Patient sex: M
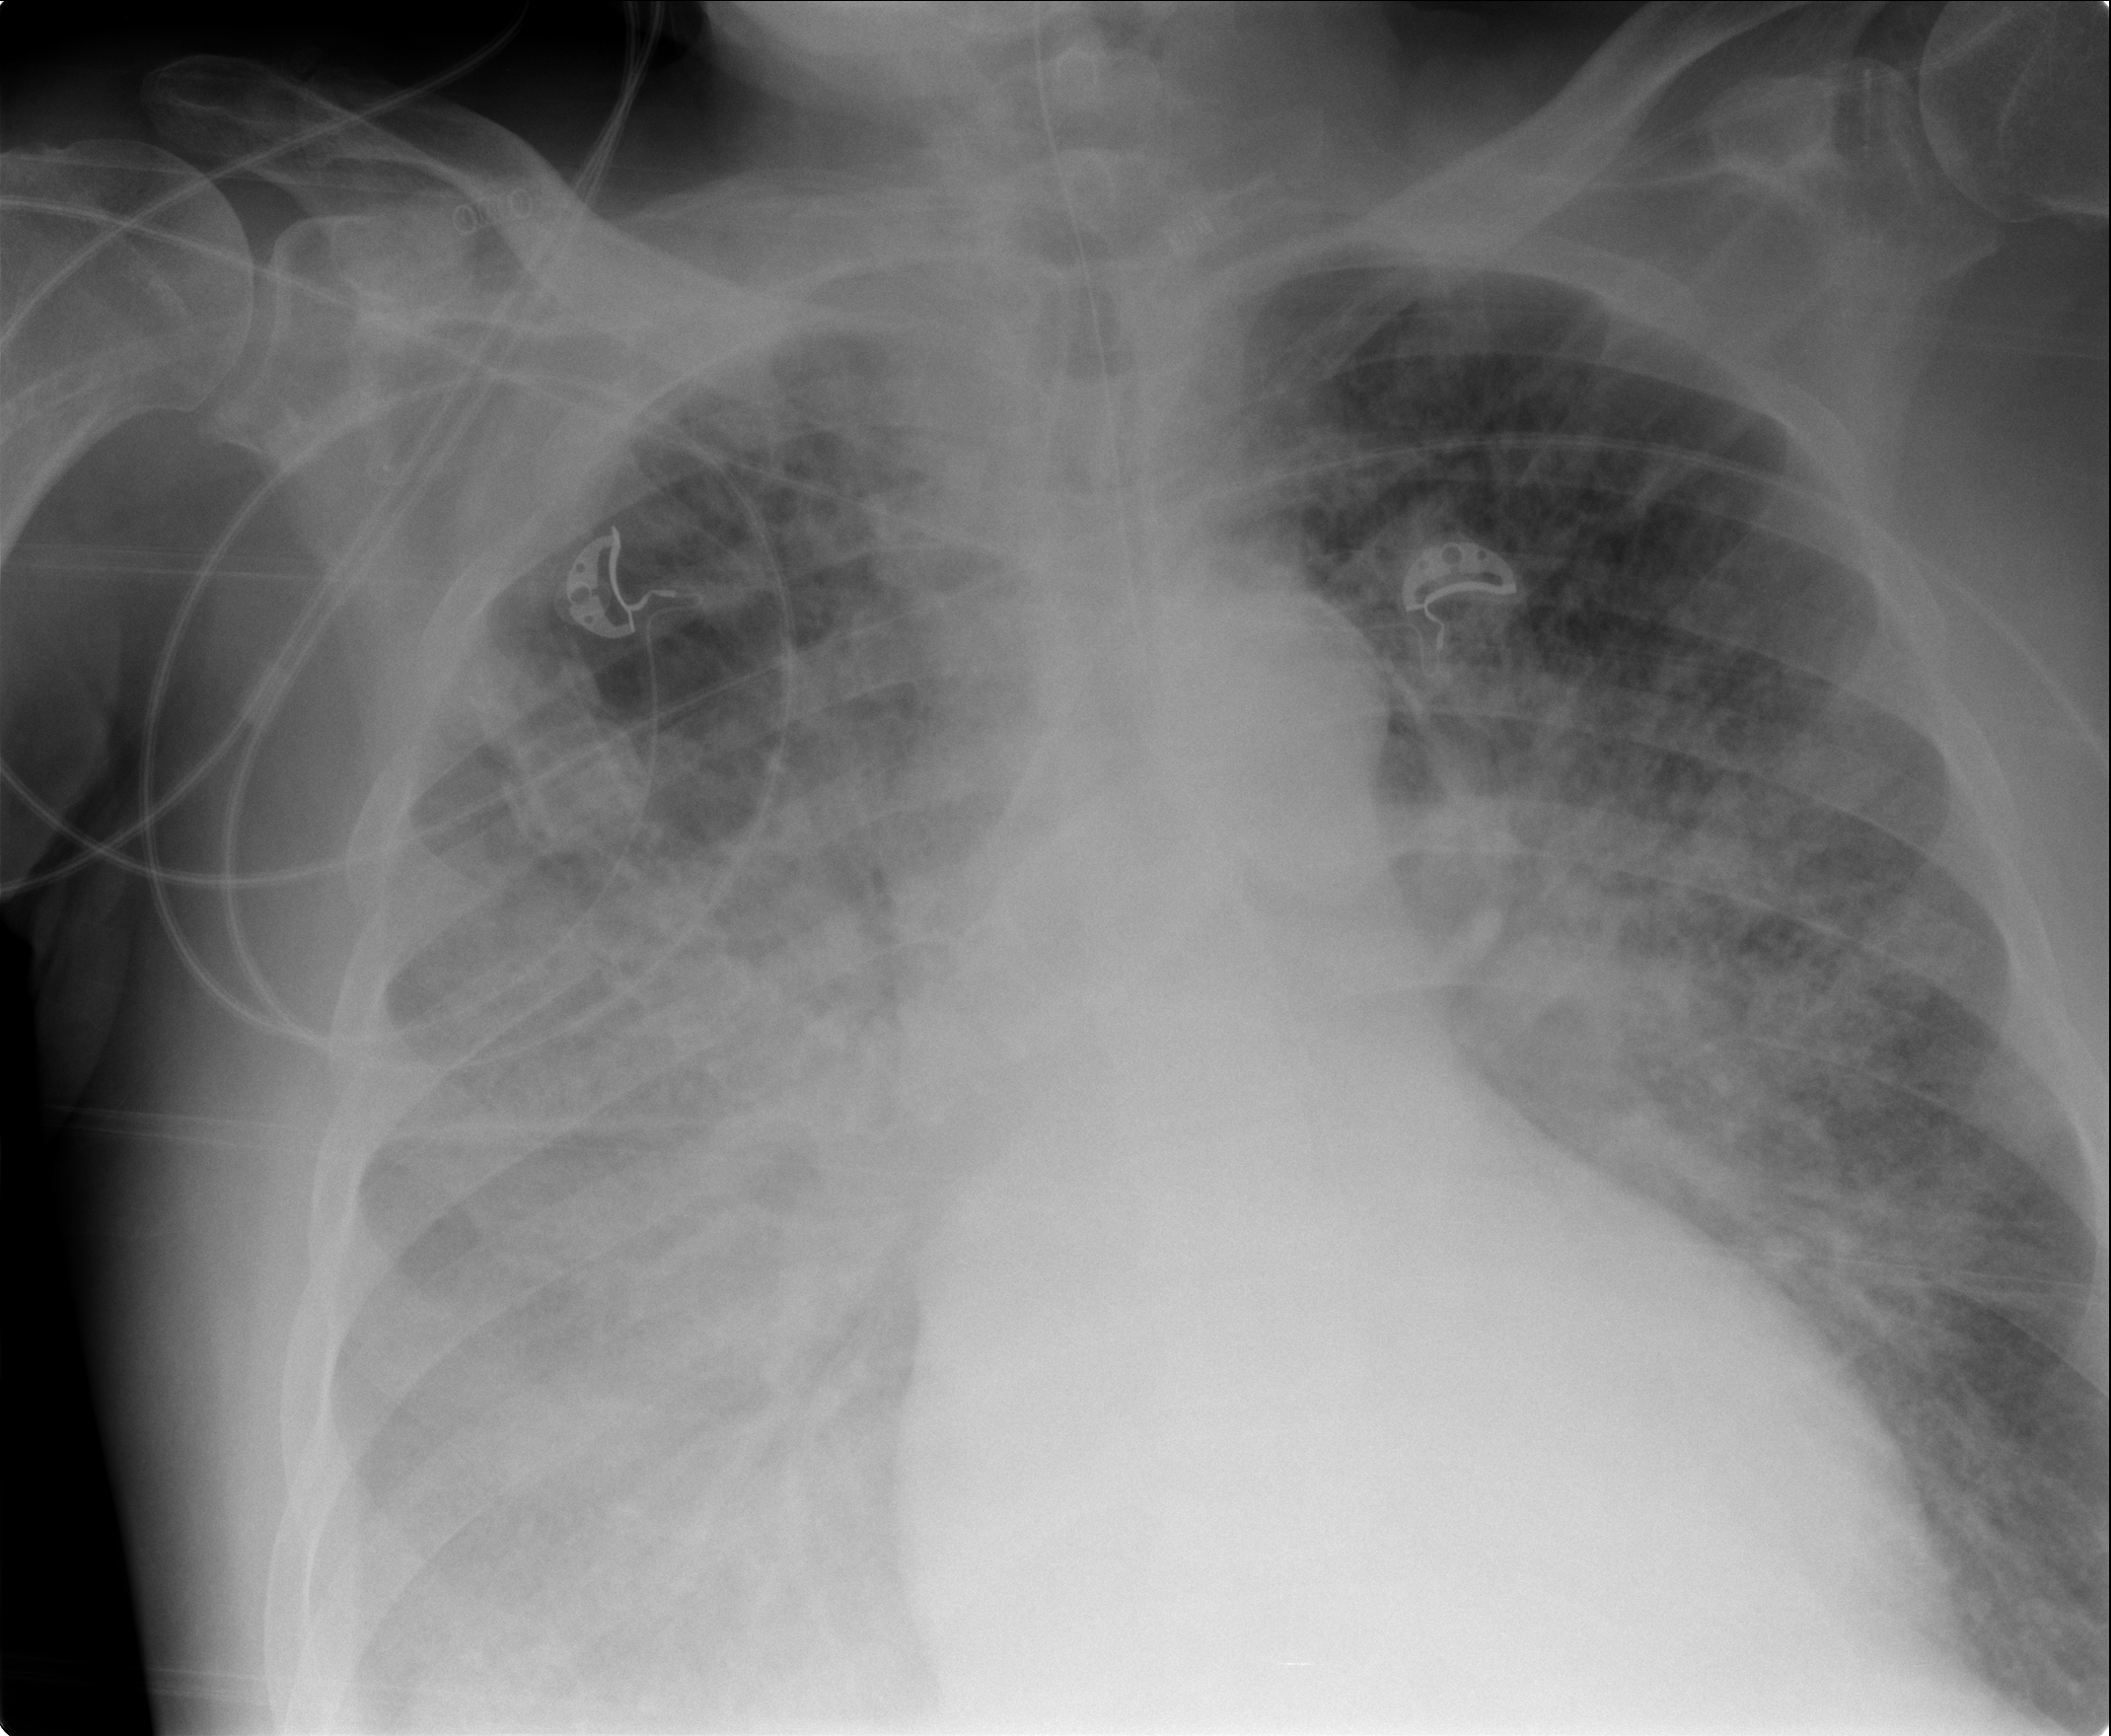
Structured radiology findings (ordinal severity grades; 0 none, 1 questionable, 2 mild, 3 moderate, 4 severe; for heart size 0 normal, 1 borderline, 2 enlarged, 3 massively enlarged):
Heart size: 2
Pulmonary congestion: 3
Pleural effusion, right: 3
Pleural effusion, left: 1
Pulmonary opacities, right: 4
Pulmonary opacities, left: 3
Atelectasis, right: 3
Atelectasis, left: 2